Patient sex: M
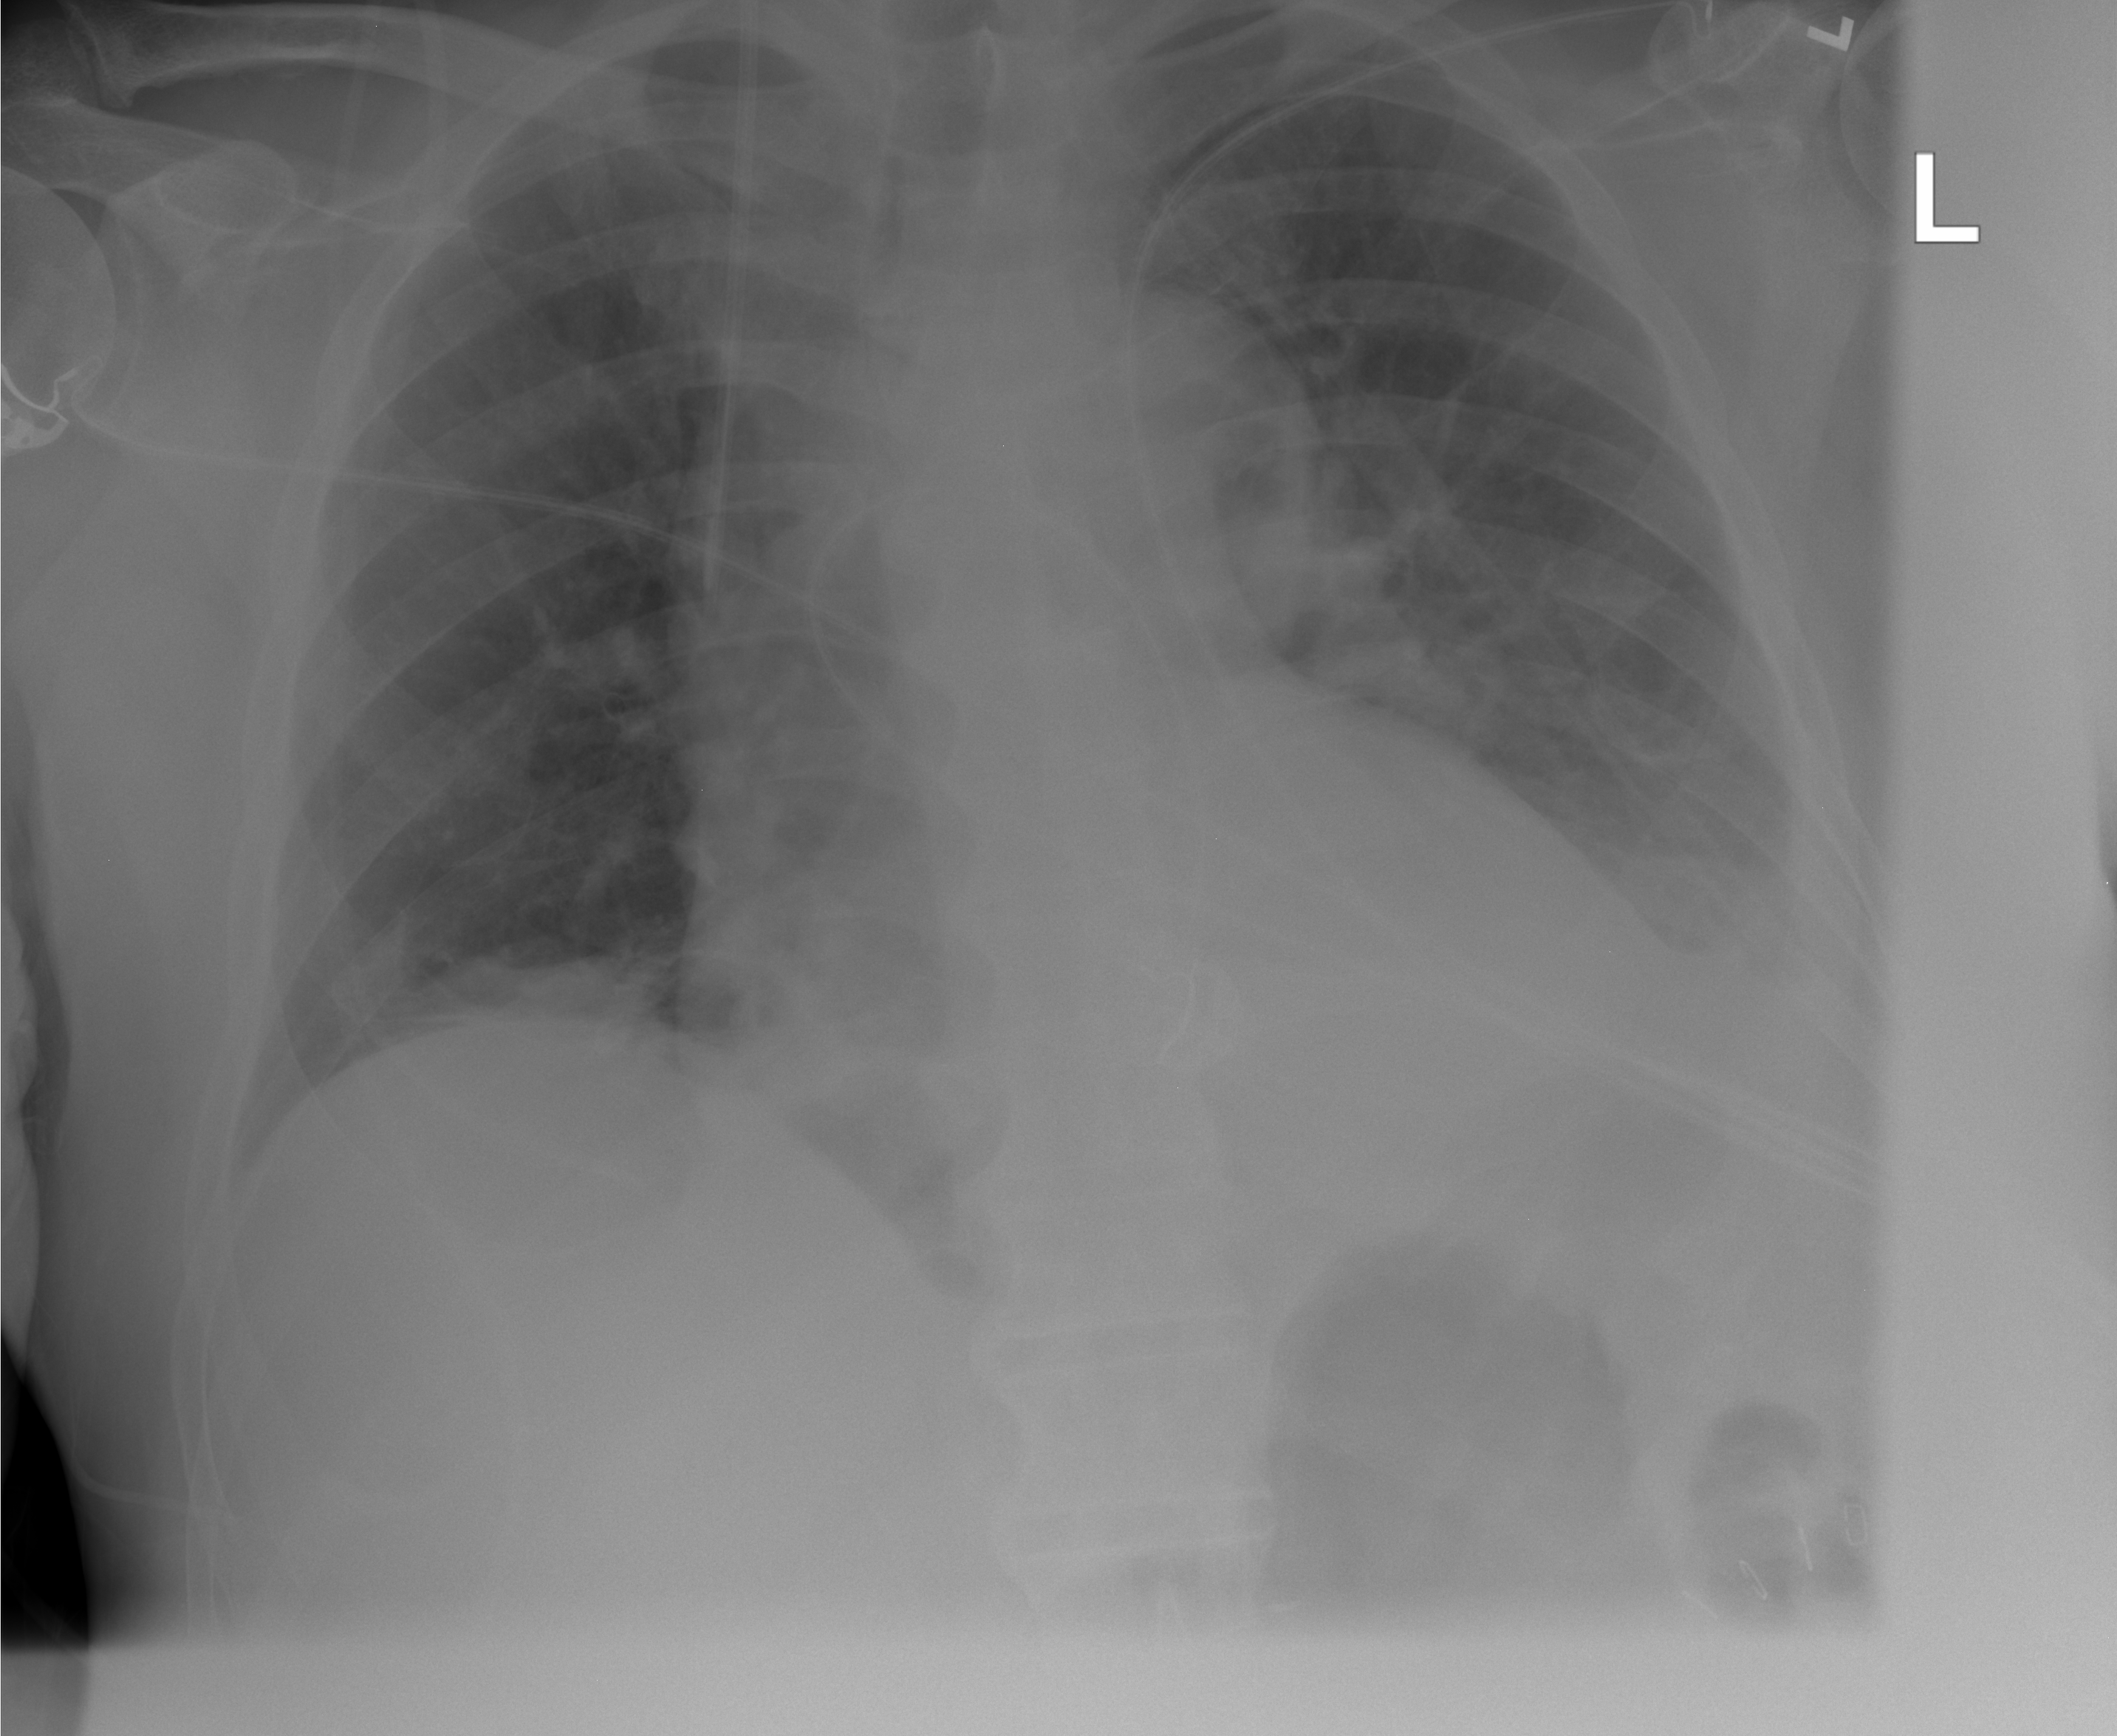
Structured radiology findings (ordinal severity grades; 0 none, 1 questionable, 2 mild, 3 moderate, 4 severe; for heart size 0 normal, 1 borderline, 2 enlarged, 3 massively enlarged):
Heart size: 2
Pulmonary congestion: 2
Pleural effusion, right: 0
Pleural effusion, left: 2
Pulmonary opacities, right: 0
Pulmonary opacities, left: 0
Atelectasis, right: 2
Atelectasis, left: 2